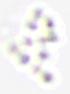
Label: Phaeocystis